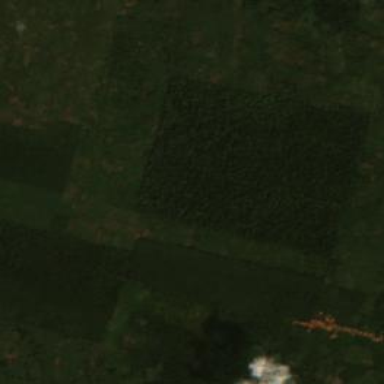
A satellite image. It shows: Orchard with rubber trees.